Question: I am going to transmit the complex data produced from by using and on windows.
is following:

Here, data type is complex.
Problem:
I want sample-rate is but , logging out or .
why?, and how to fix it? please help me. thanks.
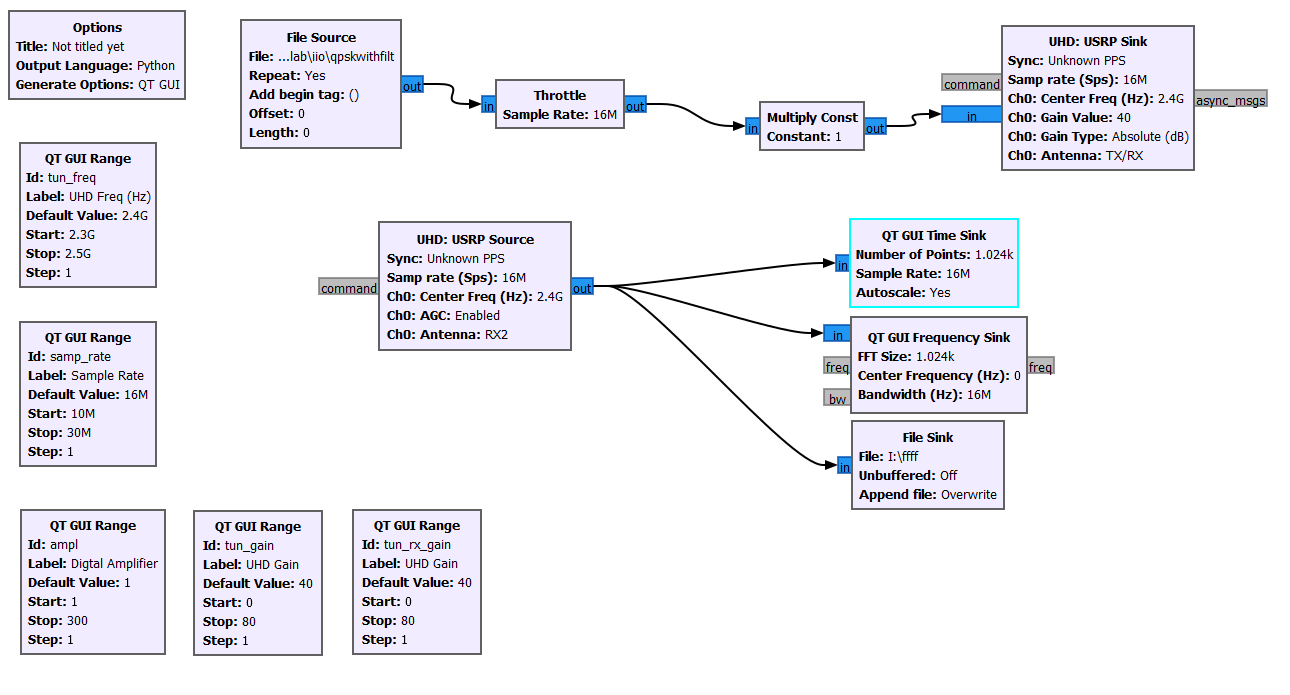
Answer: GRC will even warn you that you must not use a throttle block in your flow graph if you have hardware. Read the console log!
Other than that, you're expecting your storage to read and write simultaneously 16 MS/s * (32 bit I + 32 bit Q) = 1.024 Gb/s, reliably. It's also not very likely it's fast enough to do that.